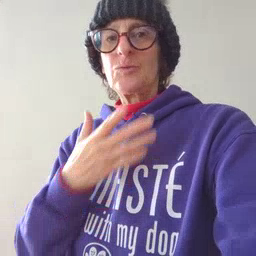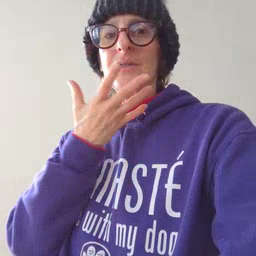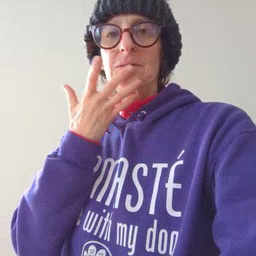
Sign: grass